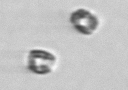
Label: Thalassiosira_sp_aff_mala